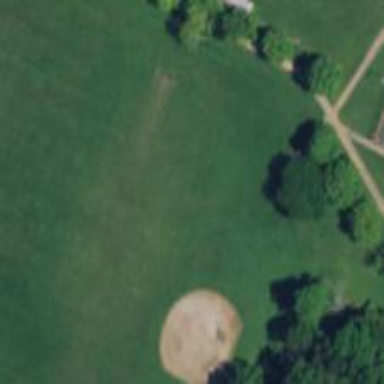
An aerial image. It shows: Baseball pitch for leisure land.